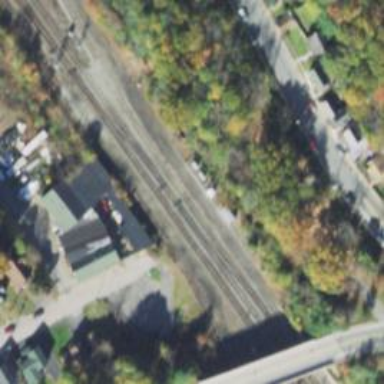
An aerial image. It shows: Junction on the railway.